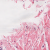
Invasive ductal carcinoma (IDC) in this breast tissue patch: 0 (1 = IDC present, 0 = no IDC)